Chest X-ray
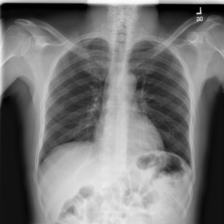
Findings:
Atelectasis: negative
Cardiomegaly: negative
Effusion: negative
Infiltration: positive
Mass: negative
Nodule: negative
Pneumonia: negative
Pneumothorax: negative
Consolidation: negative
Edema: negative
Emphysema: negative
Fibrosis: negative
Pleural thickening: negative
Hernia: negative